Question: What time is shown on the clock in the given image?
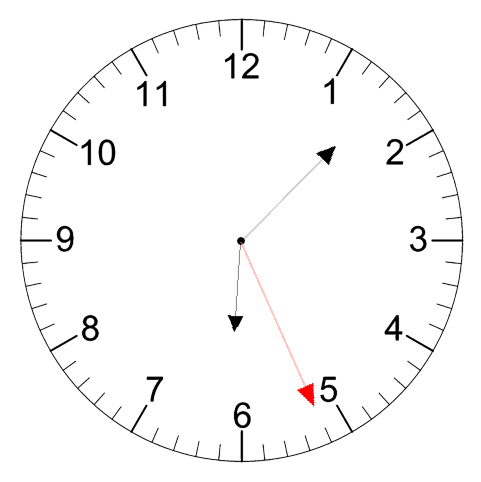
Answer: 06:07:26